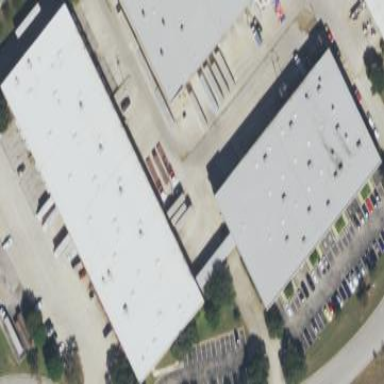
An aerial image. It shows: Warehouse building.